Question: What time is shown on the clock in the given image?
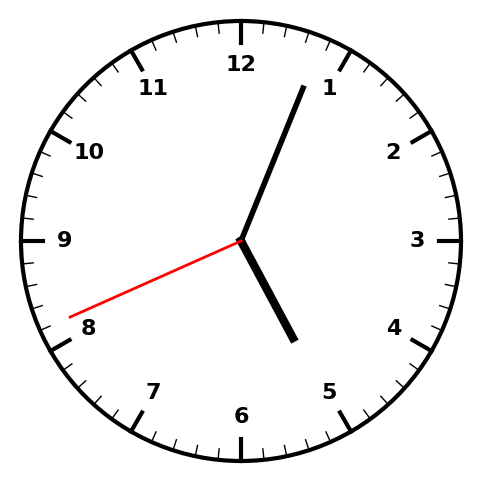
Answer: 05:03:41